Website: home-depot
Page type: customer-info-address
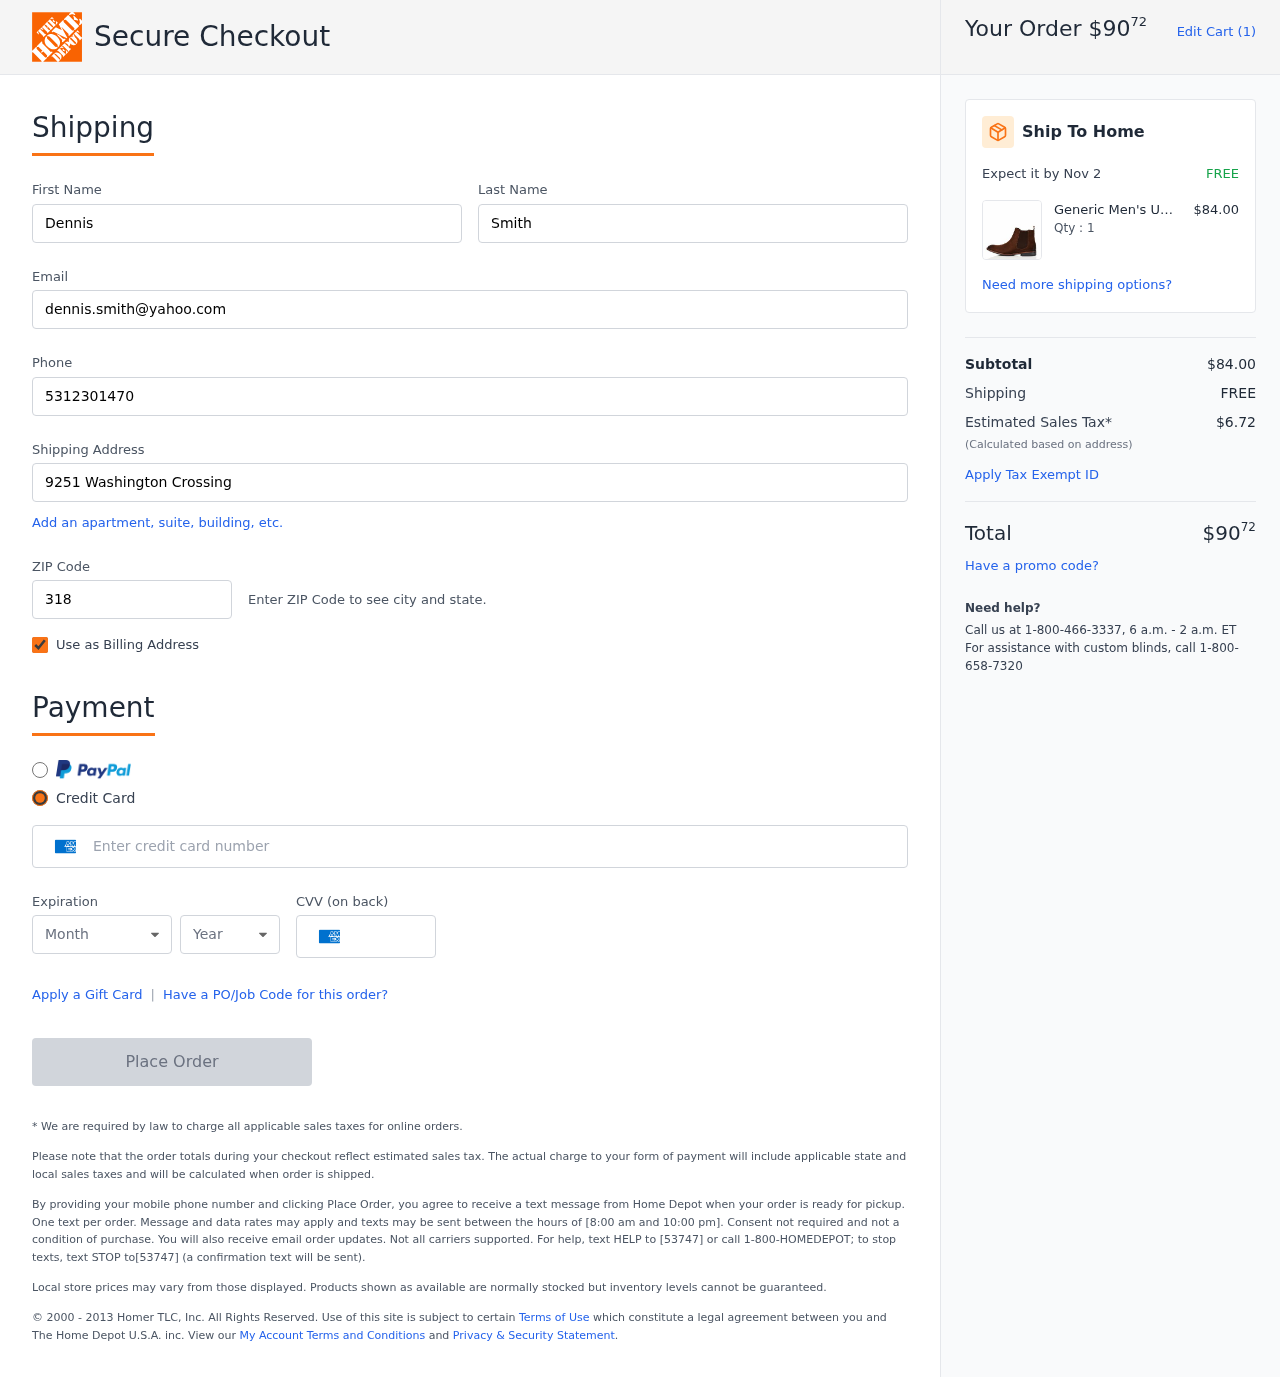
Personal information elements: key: PII_CARD_CVV
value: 3929
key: PII_CARD_EXPIRY_MONTH
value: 10
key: PII_CARD_EXPIRY_YEAR
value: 26
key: PII_CARD_NUMBER
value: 3472 7771 3360 879
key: PII_EMAIL
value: dennis.smith@yahoo.com
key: PII_FIRSTNAME
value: Dennis
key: PII_LASTNAME
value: Smith
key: PII_PHONE
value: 5312301470
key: PII_POSTCODE
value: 31896
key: PII_STREET
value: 9251 Washington Crossing
Product elements: key: PRODUCT1_BRAND
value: Generic
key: PRODUCT1_NAME
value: Men's Um1359 Chelsea Boots, Brown Chocolate, US:5
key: PRODUCT1_PRICE
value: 84
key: PRODUCT1_QUANTITY
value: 1
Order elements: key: ORDER_TOTAL
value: $9072
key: ORDER_NUM_ITEMS
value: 1
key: ORDER_DELIVERY_DATE
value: Nov 2
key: ORDER_SUBTOTAL
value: $84.00
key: ORDER_SHIPPING_COST
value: FREE
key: ORDER_TAX
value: $6.72